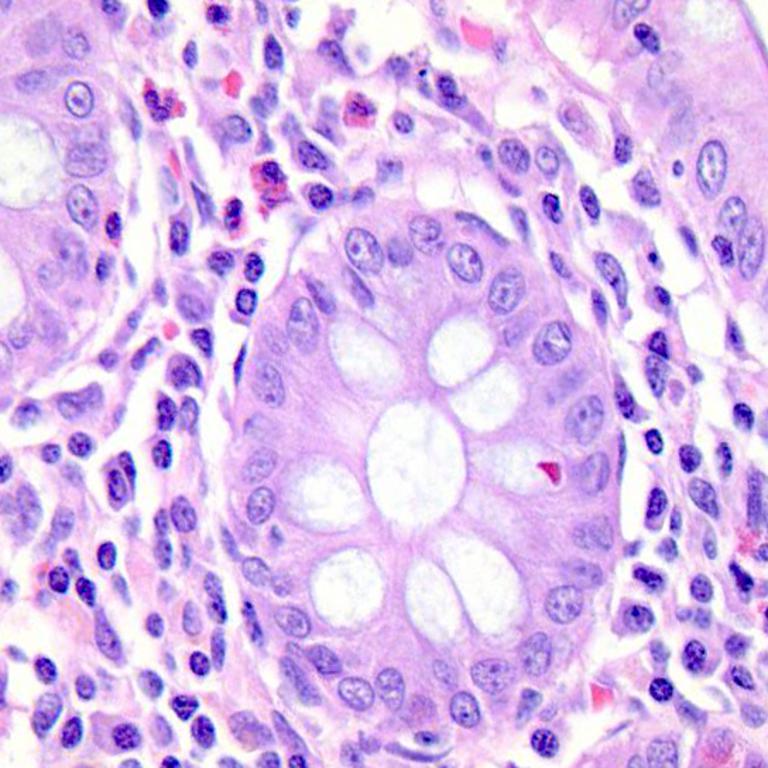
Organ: colon
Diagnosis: benign